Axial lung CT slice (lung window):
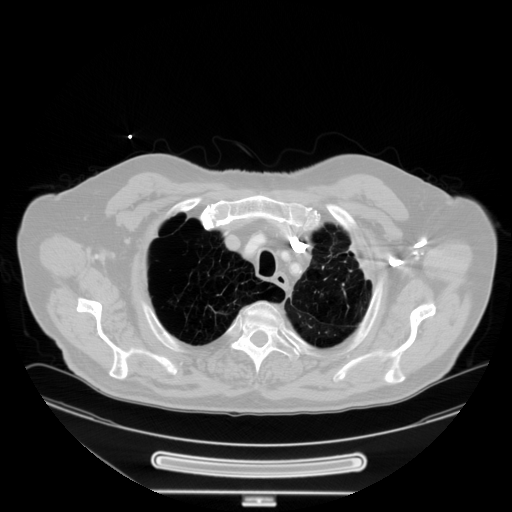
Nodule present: no